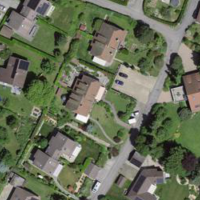
EUNIS habitat code: 55
Species observed at this site:
Echinops sphaerocephalus
Lilium bulbiferum
Geranium sanguineum
Lapsana communis
Dryas octopetala
Fagus sylvatica